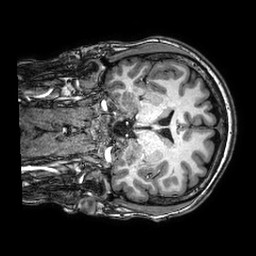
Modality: T1w
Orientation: coronal
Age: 33
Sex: male
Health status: healthy